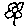
Label: flower